Question:
I can't really find how to add arguments on a Operation, how can I do it? The picture above is the program I use, Modelio...
How do I add arguments on Operation?
And how do I add a return value?
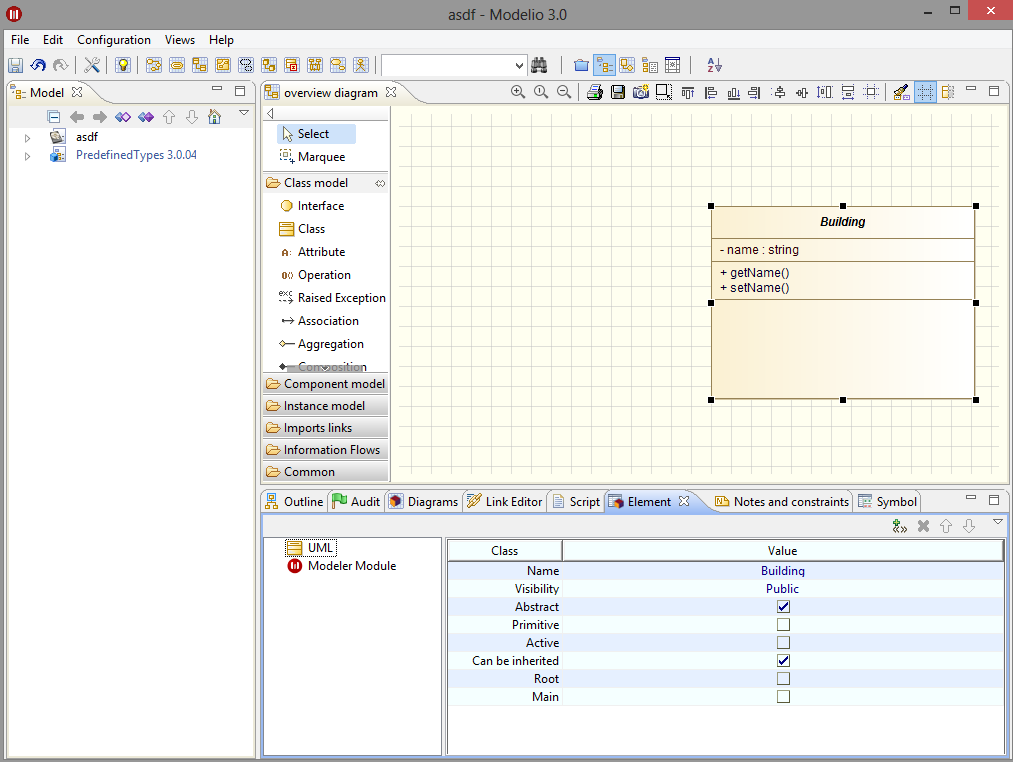
Answer: First of all please find here the Modelio forum if you have any futher question (the reponses would be faster I guess ...).
Now concerning your issue, for creation Operation parameters or Operation return values you have to use the Operation contextual menu.
In order to show the Operation contextual menu, select your Operation , then right click on it as show in my attachment and use "create element" > Parameter or Return Parameter.

Hoping it helps,
BR